Interaction volume radius: 5 \u00c5
Interaction volume height: 45 \u00c5
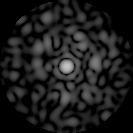
Disorder parameter: 0.8282